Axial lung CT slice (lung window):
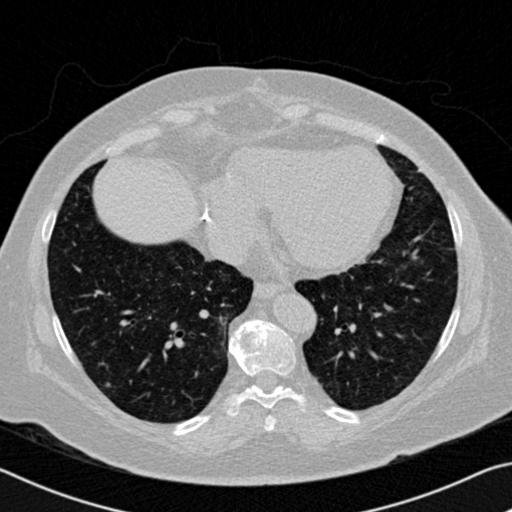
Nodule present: no